Field crop: maize
Growth stage: 2
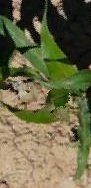
Species: maize